Aerial crown-view tile of a tropical tree (Barro Colorado Island, Panama), acquired 20250915:
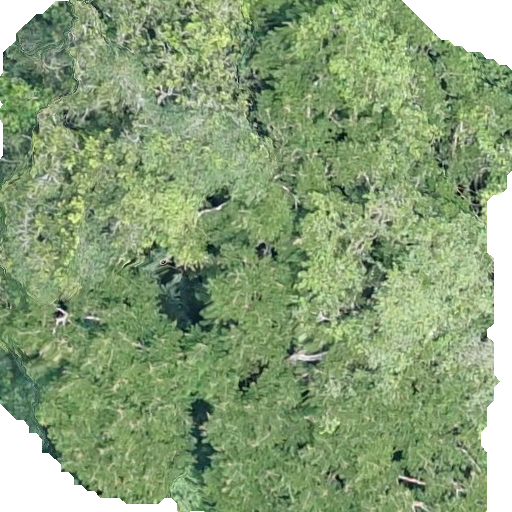
Species: Hymenaea courbaril
GBIF accepted scientific name: Hymenaea courbaril
Crown area: 393.84 m²